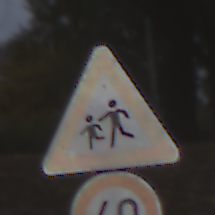
Verkehrszeichen: KinderRechts
Zusatzzeichen unten: Geschwindigkeit60
Umgebung: Outdoor, Urban
Tageszeit: MorningAfternoon
Wetter: Overcast
Licht: Natural
Jahreszeit: NotSpecified
Kontrast: LowContrast